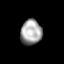
Tissue: prostate
Cell type: Epithelial cells
Senescence score: 0.2366
Nuclear area (px): 523
Mean DAPI intensity: 164.683